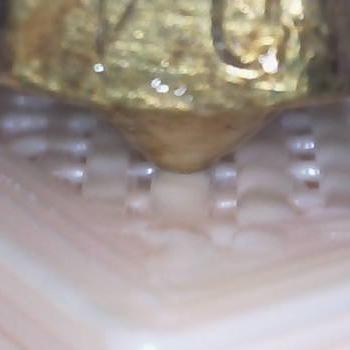
Flow rate: 252%